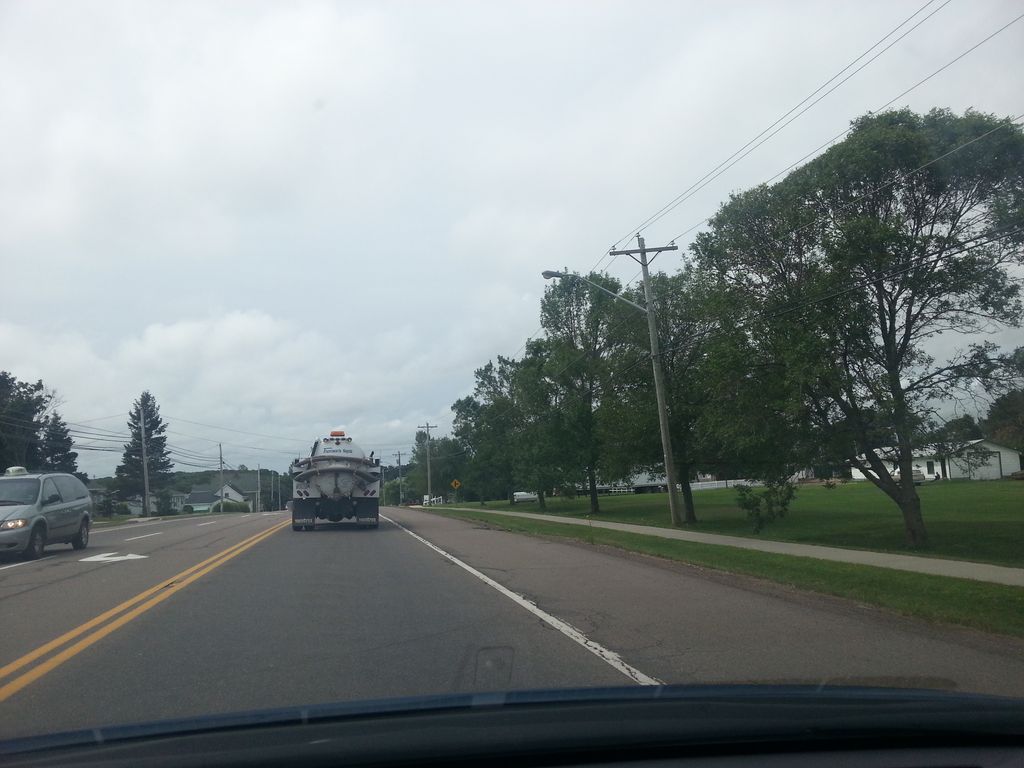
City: charlottetown